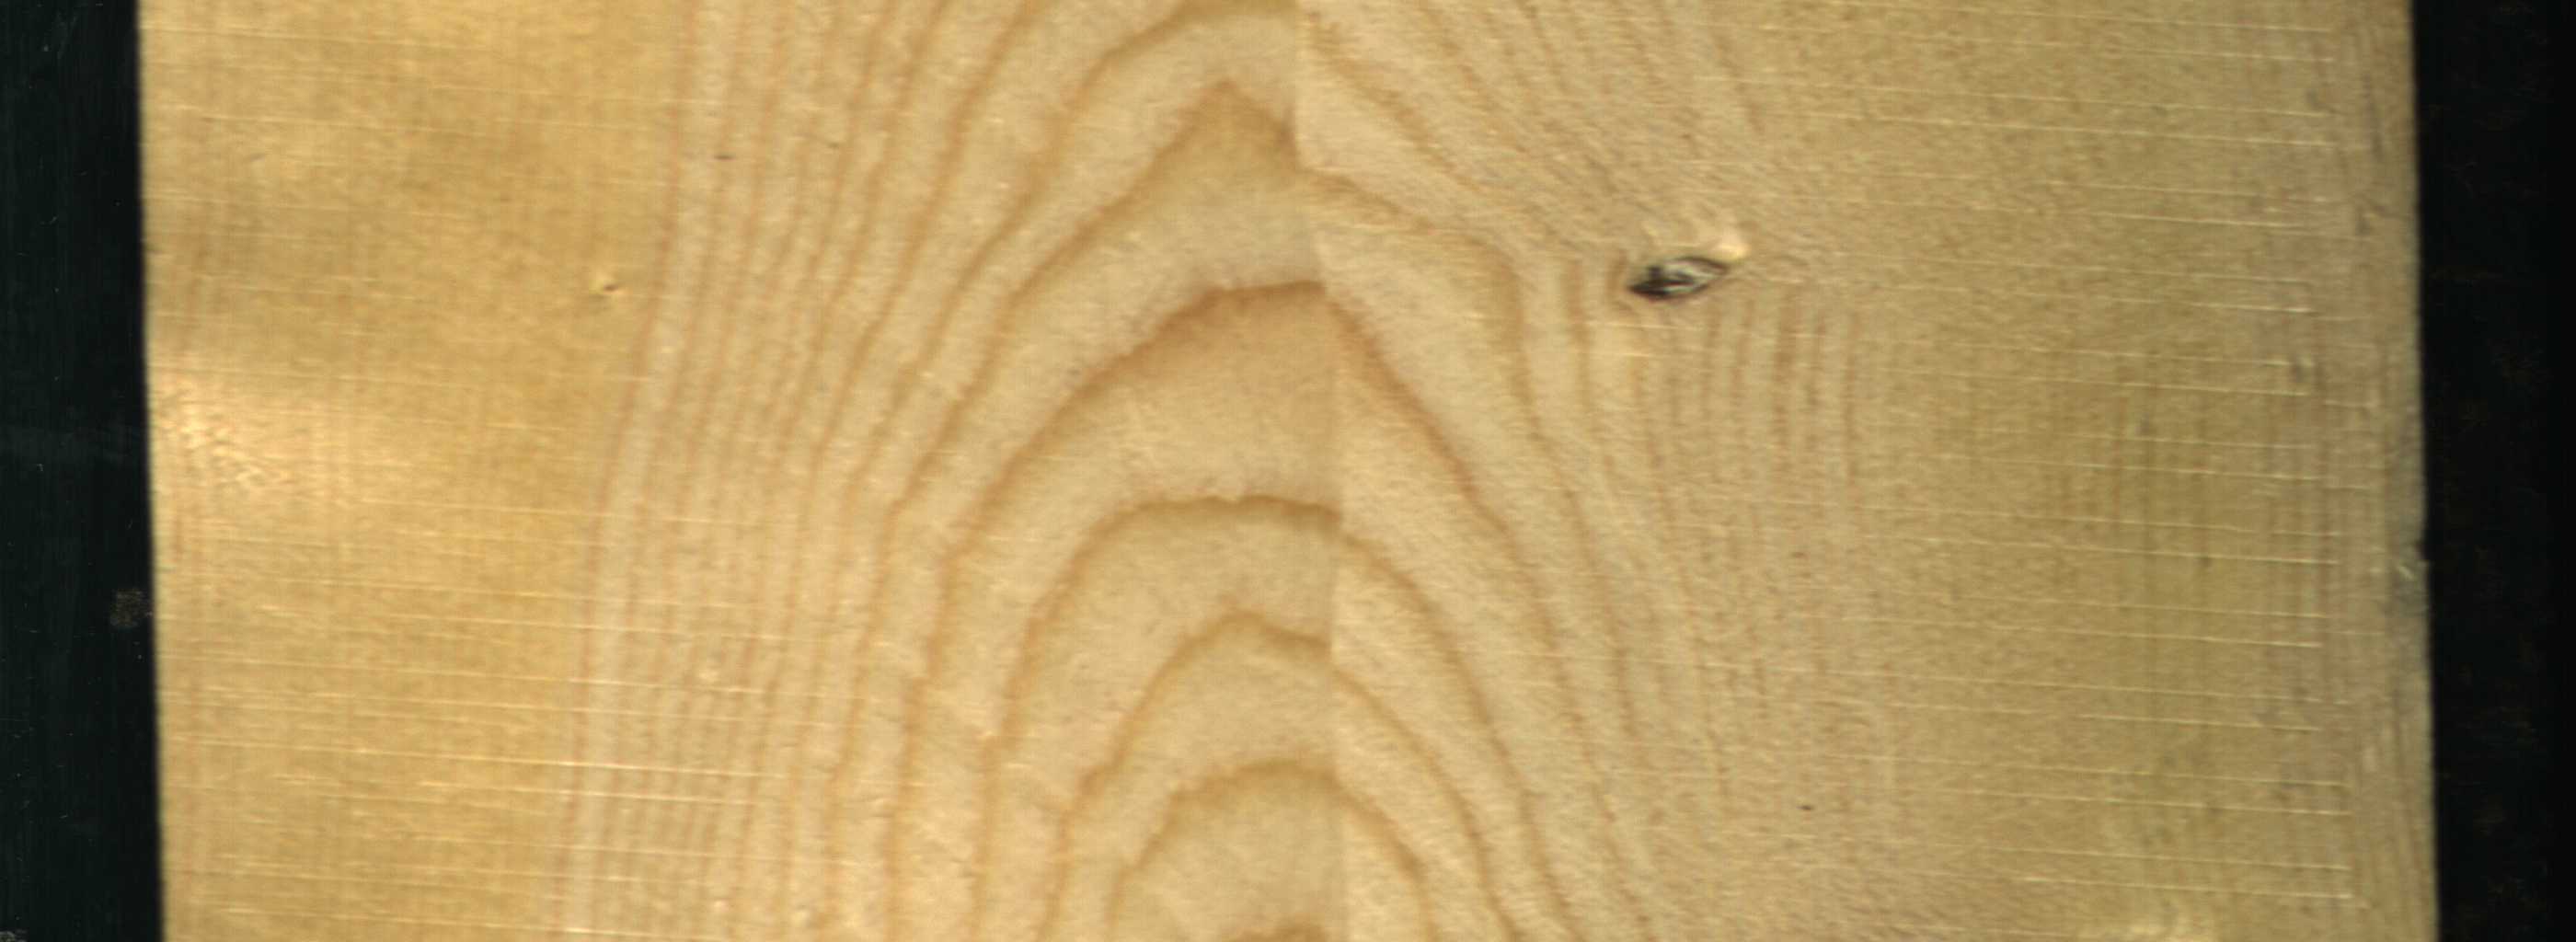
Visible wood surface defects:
Dead_Knot